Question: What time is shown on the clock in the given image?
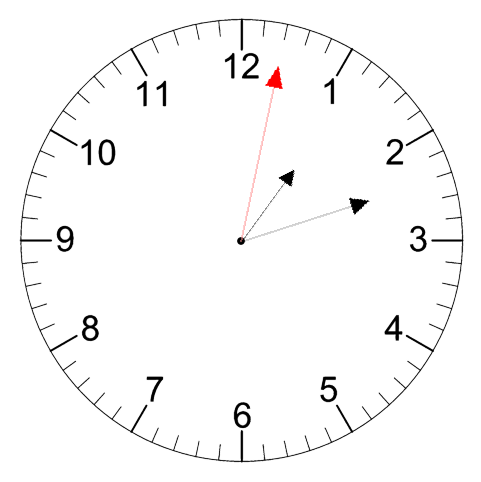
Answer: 01:12:02